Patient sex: F
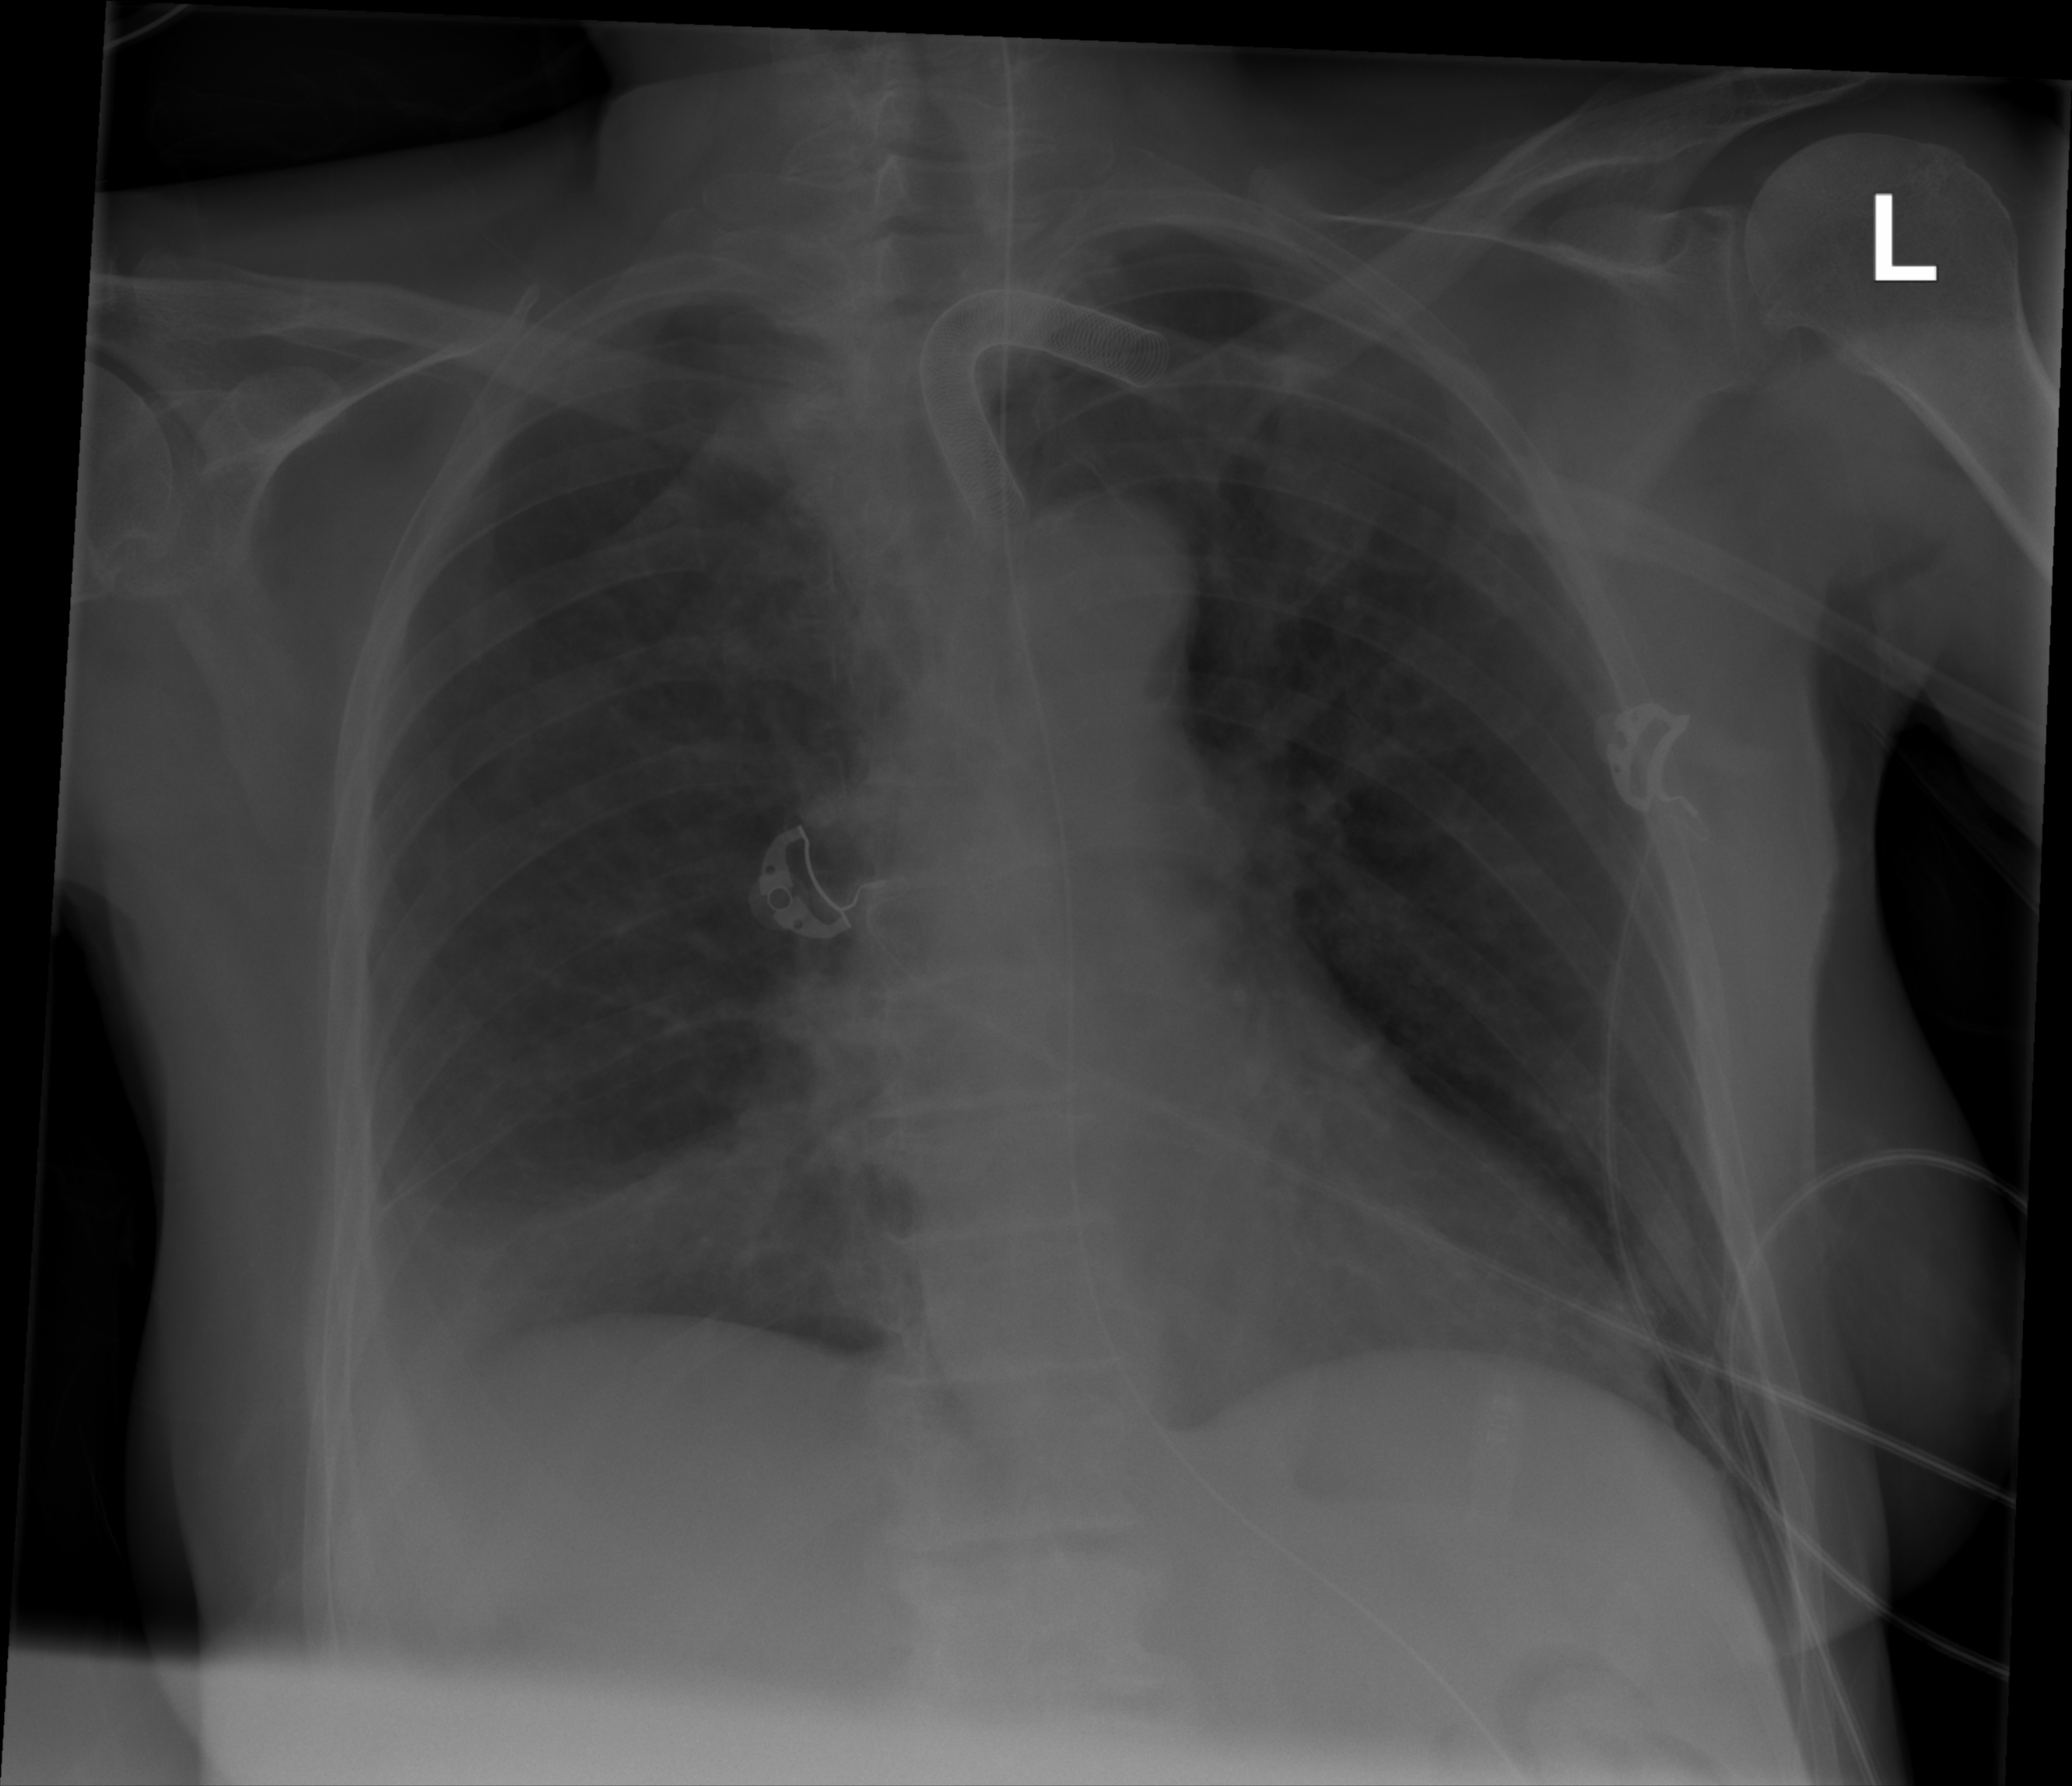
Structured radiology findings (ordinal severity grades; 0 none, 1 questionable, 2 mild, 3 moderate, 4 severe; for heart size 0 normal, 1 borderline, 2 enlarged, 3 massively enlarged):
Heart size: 0
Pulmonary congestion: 0
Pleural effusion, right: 0
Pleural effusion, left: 0
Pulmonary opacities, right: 0
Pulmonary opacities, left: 2
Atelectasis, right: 2
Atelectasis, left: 0